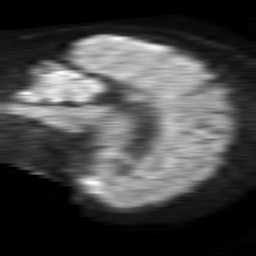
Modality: TRACE
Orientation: sagittal
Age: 46
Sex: female
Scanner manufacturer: philips
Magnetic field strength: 1.5 T
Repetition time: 4.6 s
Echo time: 0.08631 s